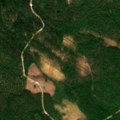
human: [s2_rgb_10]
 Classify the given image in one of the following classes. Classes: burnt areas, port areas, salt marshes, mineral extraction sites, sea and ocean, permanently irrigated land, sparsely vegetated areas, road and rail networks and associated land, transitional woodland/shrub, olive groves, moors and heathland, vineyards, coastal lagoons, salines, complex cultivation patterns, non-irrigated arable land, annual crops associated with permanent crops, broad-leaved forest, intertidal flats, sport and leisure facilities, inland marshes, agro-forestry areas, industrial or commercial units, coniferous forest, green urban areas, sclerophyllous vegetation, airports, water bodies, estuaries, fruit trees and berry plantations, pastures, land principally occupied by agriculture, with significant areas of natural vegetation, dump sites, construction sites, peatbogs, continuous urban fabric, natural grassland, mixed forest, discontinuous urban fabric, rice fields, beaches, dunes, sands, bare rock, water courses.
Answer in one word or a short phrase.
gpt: coniferous forest, mixed forest, transitional woodland/shrub